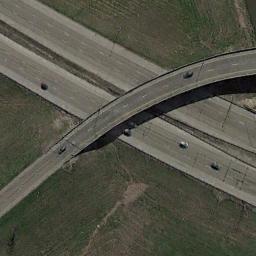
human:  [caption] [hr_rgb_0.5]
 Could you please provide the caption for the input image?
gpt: The overpass is over the road on the lawn .

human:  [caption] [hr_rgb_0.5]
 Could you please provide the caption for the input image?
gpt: Several cars are on the road under the overpass .

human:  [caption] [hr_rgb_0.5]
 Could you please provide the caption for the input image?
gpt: There are many trees and small houses around these overpasses .

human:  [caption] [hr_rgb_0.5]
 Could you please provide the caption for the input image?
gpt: The overpass is next to the grass with some cars .

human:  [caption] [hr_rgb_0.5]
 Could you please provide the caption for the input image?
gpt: There are green and brown lawns beside the overpass .